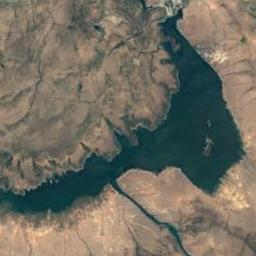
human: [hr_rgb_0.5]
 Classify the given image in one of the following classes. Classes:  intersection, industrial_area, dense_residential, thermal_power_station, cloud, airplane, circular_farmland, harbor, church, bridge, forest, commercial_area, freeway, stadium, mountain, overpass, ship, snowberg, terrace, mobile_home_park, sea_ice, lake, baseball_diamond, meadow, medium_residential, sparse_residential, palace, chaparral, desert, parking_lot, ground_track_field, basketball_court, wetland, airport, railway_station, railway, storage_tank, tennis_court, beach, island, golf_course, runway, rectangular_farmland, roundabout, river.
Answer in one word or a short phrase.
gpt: lake